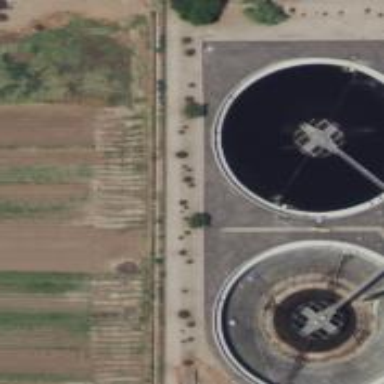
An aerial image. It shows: Body of wastewater.